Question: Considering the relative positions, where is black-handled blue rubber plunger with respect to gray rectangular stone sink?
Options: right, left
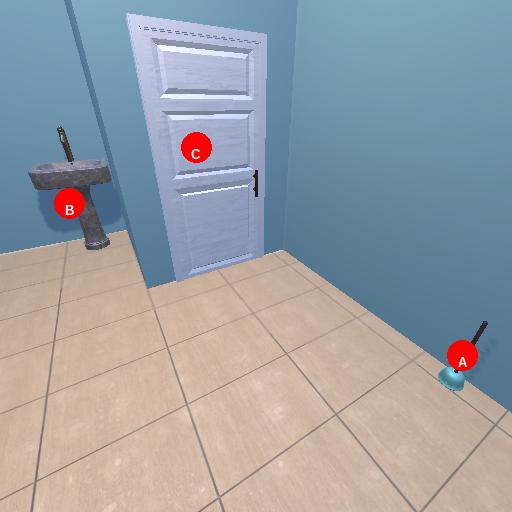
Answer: right